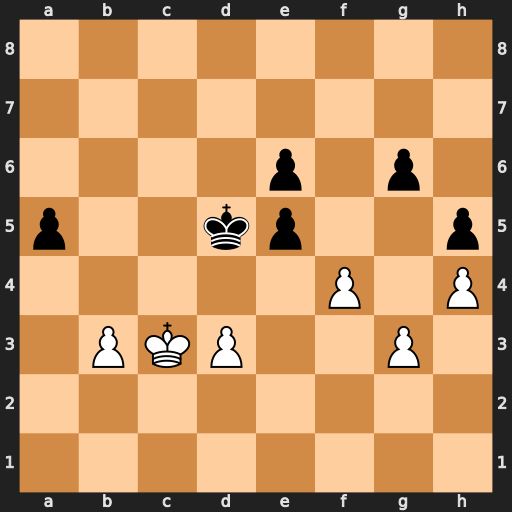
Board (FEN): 8/8/4p1p1/p2kp2p/5P1P/1PKP2P1/8/8
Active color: w
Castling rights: -
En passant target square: -
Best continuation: fxe5 Kxe5 Kc4 Kf5 Kb5 Kg4 Kxa5